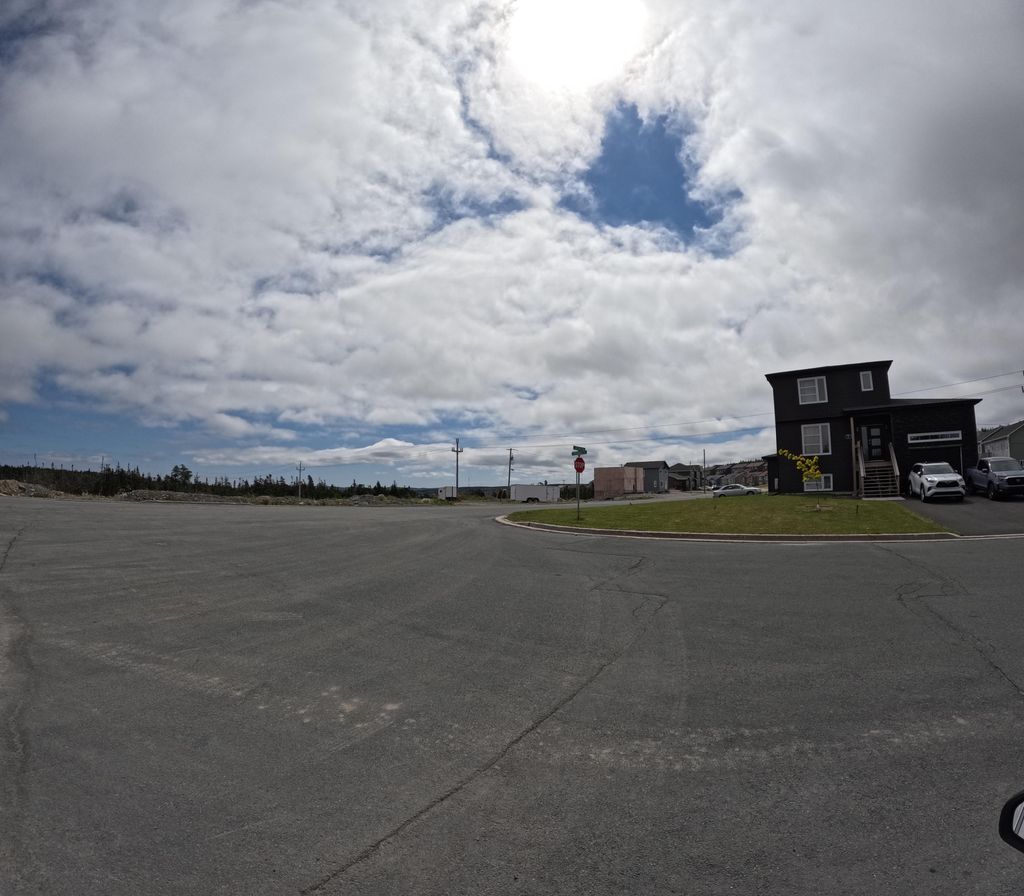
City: st_johns